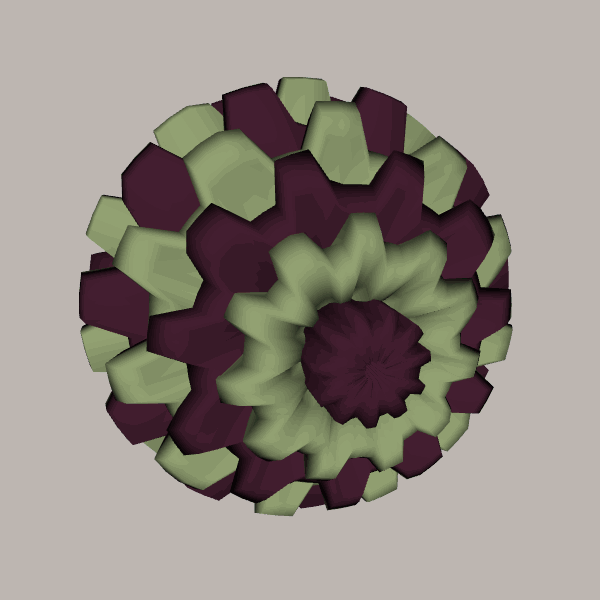
Background: light